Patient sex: M
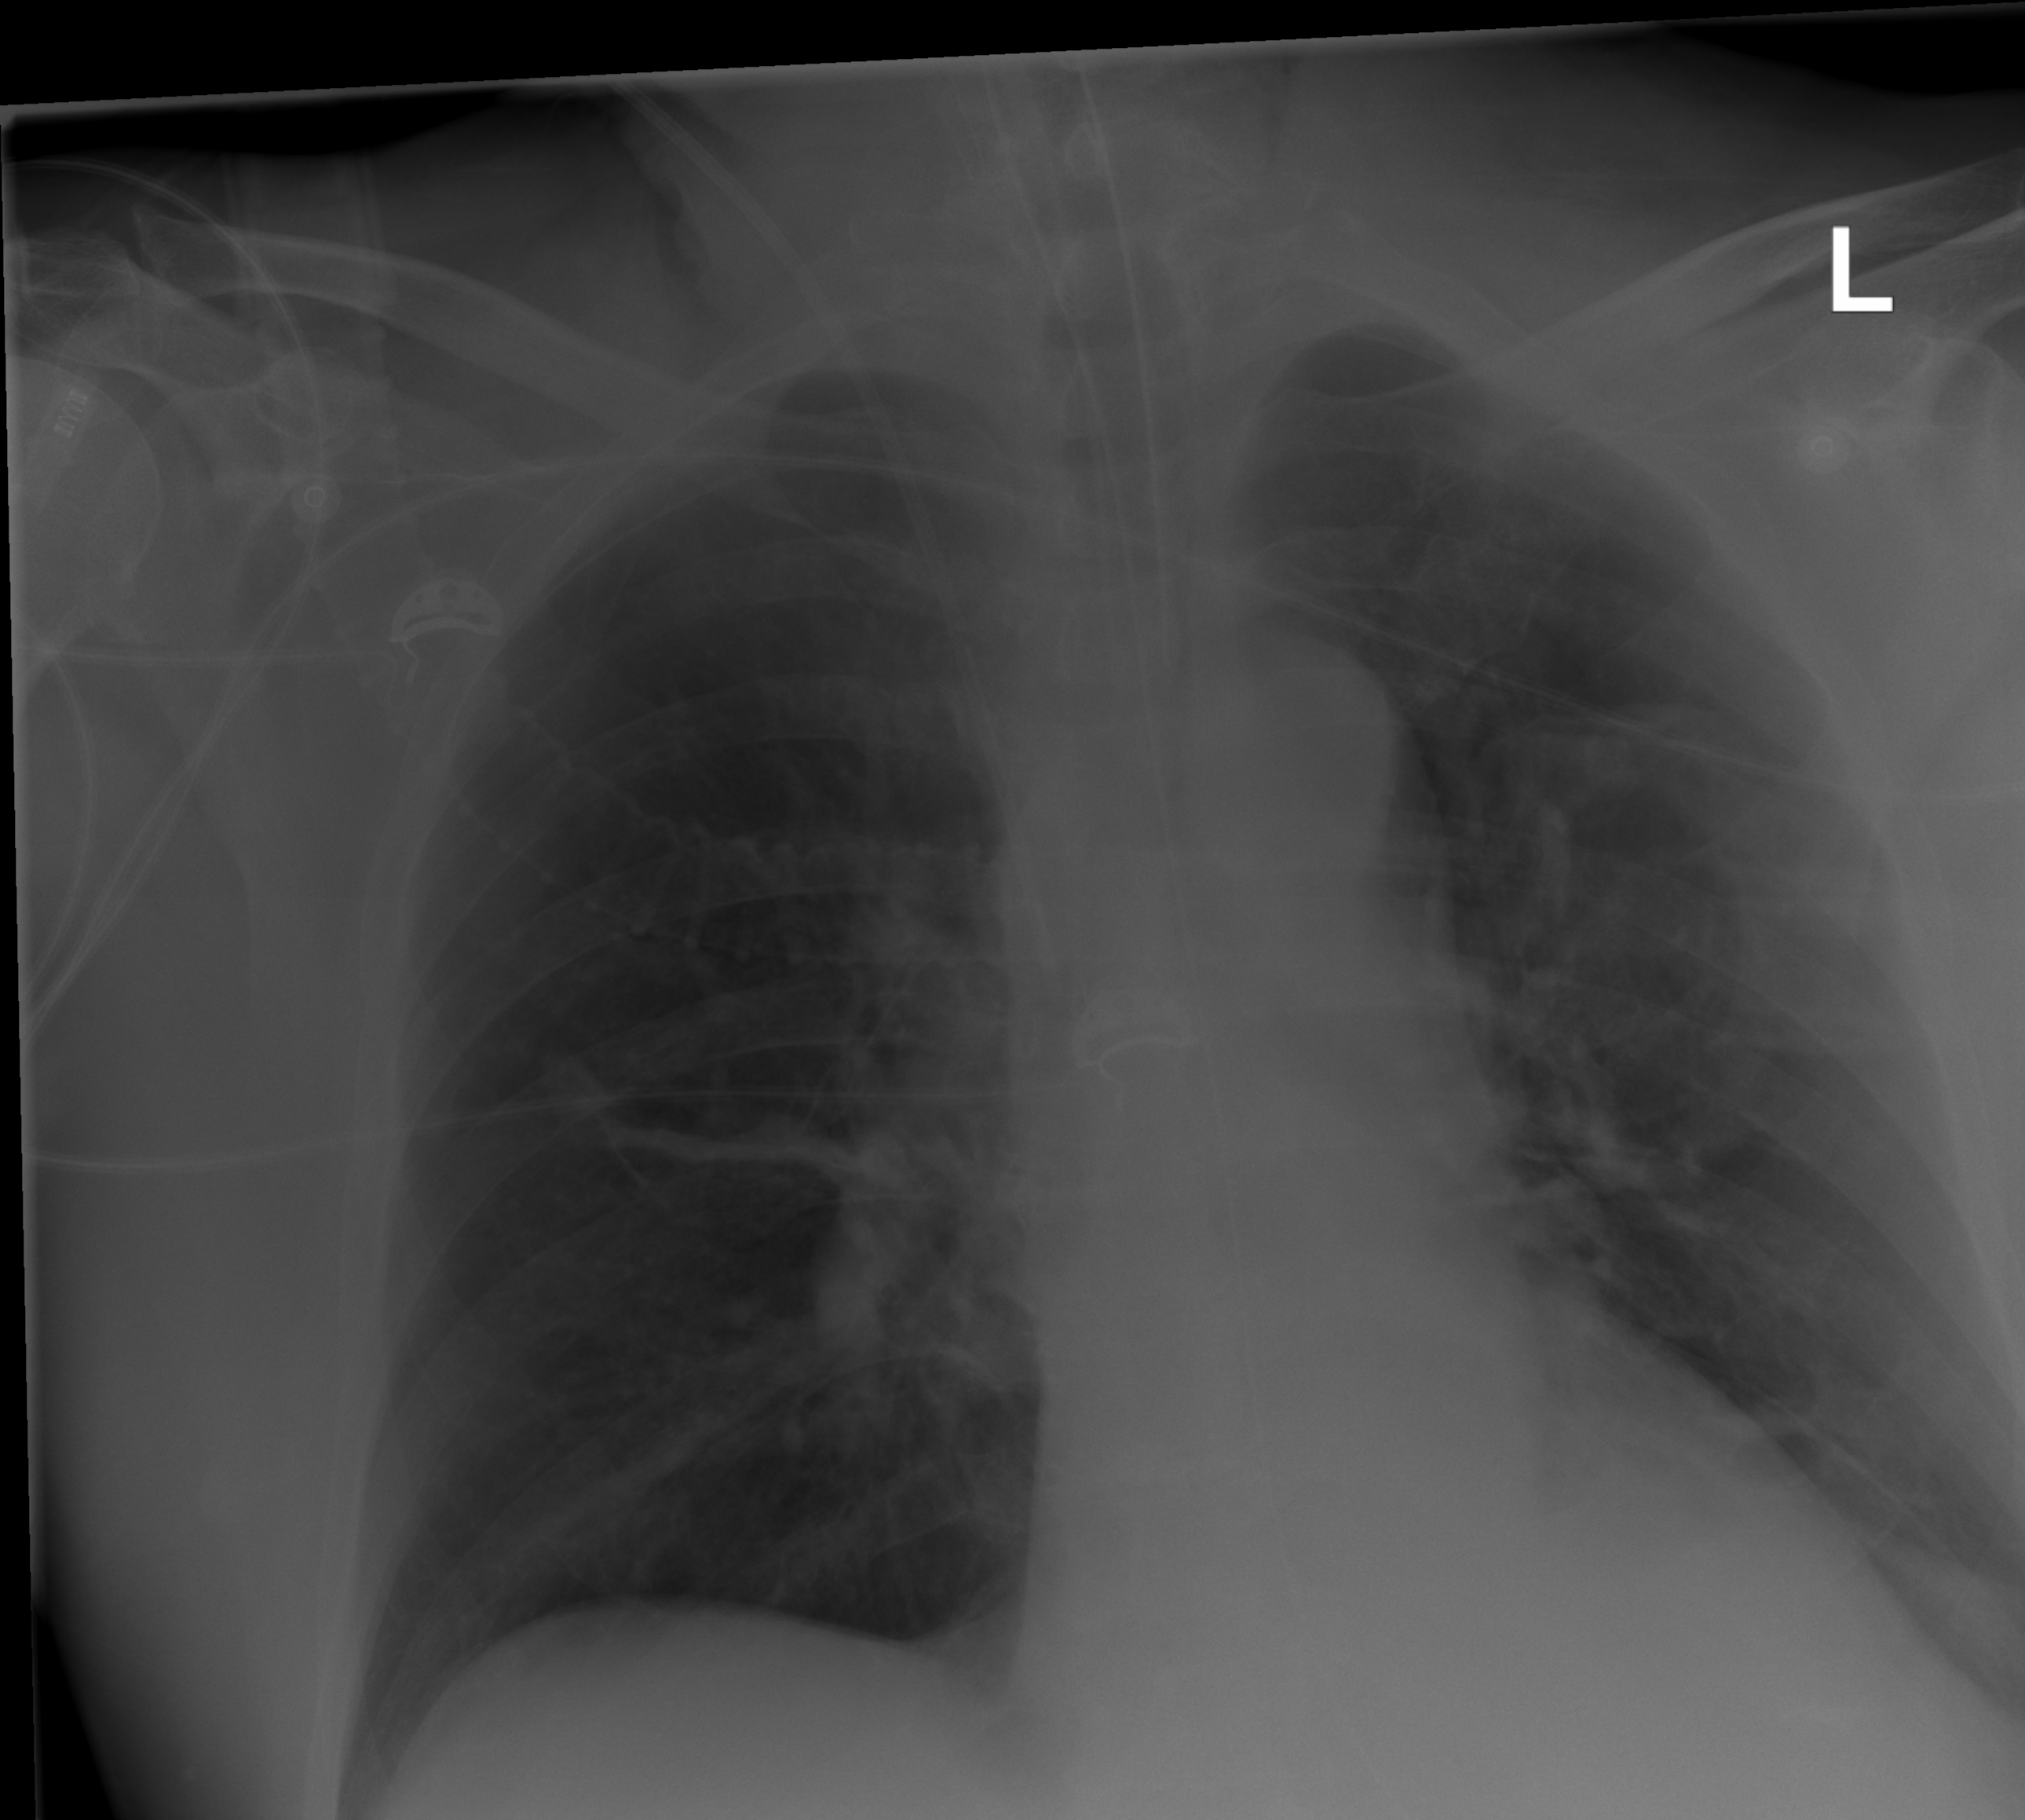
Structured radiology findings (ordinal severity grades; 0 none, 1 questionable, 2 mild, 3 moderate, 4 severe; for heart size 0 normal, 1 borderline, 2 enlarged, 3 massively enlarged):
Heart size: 0
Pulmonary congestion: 0
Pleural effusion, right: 0
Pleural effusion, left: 0
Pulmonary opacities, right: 0
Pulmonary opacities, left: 0
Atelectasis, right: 2
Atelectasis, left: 2